Aerial crown-view tile of a tropical tree (Barro Colorado Island, Panama), acquired 20250818:
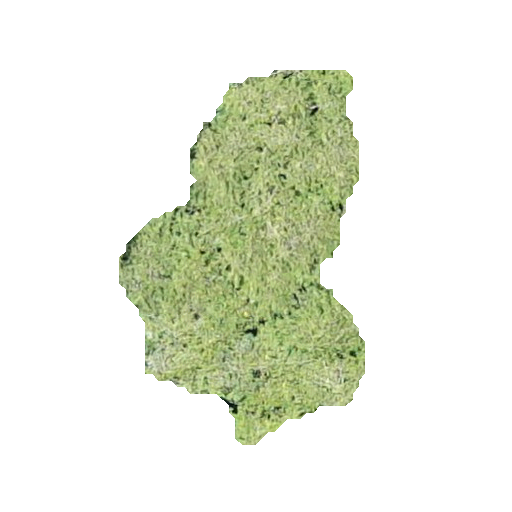
Species: Quararibea stenophylla
GBIF accepted scientific name: Quararibea stenophylla
Crown area: 86.884 m²